Question: This is my first time trying to use cake and i think im starting to go mental. I have absolutely no idea what is wrong with it! The files seem to be in the right place after checking.
In the system path cake is pointing to inetpub where as the application is in WAMP, would this have anything to do with it?
When i tried pointing the system path to WAMP, nothing happened! The Command console say cake is an invalid command...
Anyone know how to fix the errors below??
Any help is really appreciated

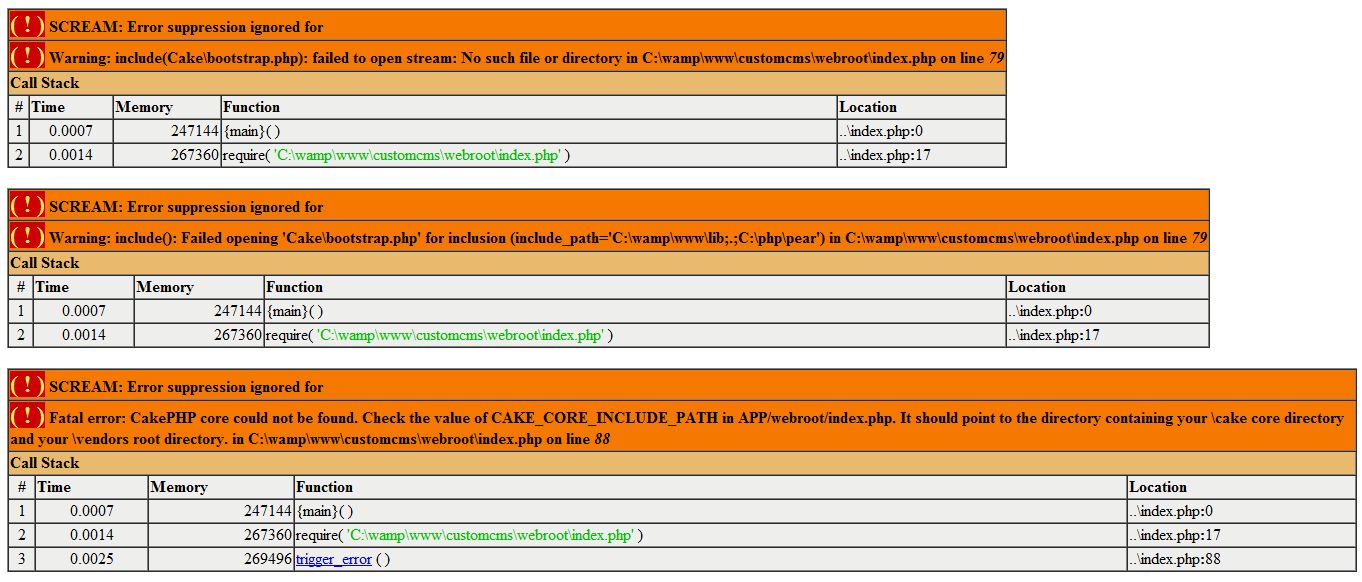
Answer: It looks like you just need to change 'CAKE_CORE_INCLUDE_PATH' in 'APP/webroot/index.php' to find the core. That's why it can't find the bootstrap files.
Try first by uncommenting the line that defines the constant. If that doesn't work, you can try hardcoding a path to the cake core.